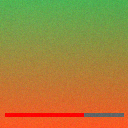
Screen state: on